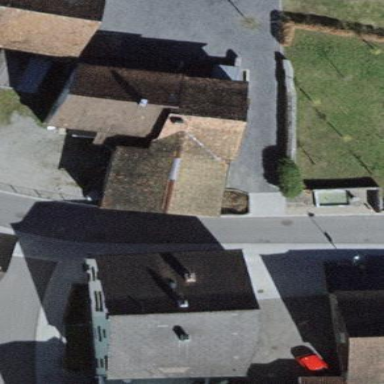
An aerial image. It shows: Semi-detached house.